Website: bh-photo
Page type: address-validator
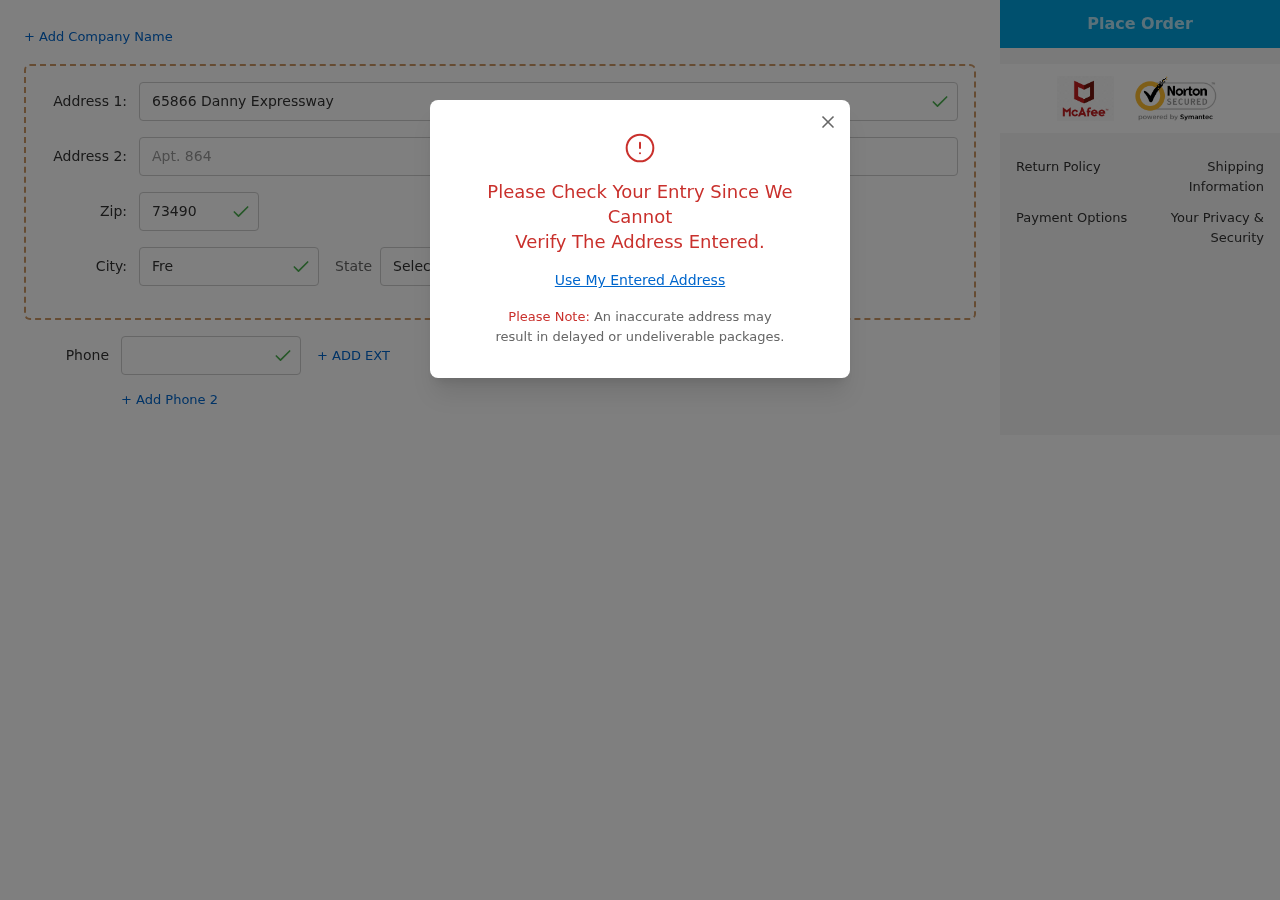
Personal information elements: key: PII_CITY
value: Frederickborough
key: PII_PHONE
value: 8164162893
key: PII_POSTCODE
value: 73490
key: PII_STATE_ABBR
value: MT
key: PII_STREET
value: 65866 Danny Expressway
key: PII_STREET2
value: Apt. 864